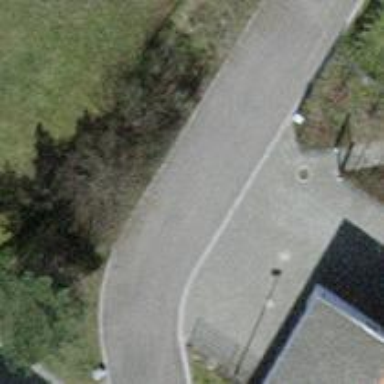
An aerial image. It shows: Smooth asphalt road in residential area.